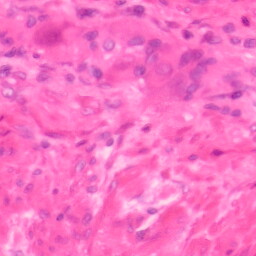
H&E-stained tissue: Colon